Question: Here is my case, I have a database table with below fields:
'''
name
place_code
email
phone
address
details
estd
others
'''
and example data

If you look at the above example table, first three records are talking about 'xyz' and place code '1020'.
I want to create a single record for these three records based on
'''
substring(name,1,4)
place_code
'''
(I am lucky here for all the similar records satisfies this condition and unique in the table.)
For the other columns which record column length has max. For example again for the above 3 records email should be test@te.com, phone should be 657890 and details should be "testdetails".
This should be done for all the table. (Some has single records and some has max 10 records.)
Any help on query that helps me to get the desired result?
Some one posted the below answer and deleted it . But that looks a good solution
'''
SELECT max(name),
place_code,
max(email),
max(phone),
max(address),
max(details),
max(estd),
max(others)
FROM table_x
GROUP BY substring(name,1,4),place_code
'''
Please let me know if you guys see any issues in it ?
Thank You all
Kiran
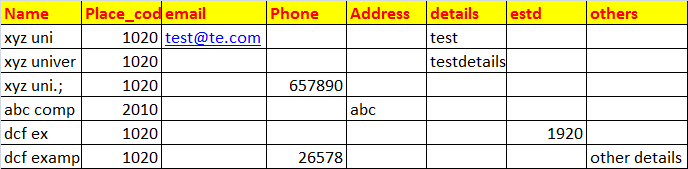
Answer: '''
SELECT max(name),
place_code,
max(email),
max(phone),
max(address),
max(details),
max(estd),
max(others)
FROM table_x
GROUP BY substring(name,1,4),place_code
'''